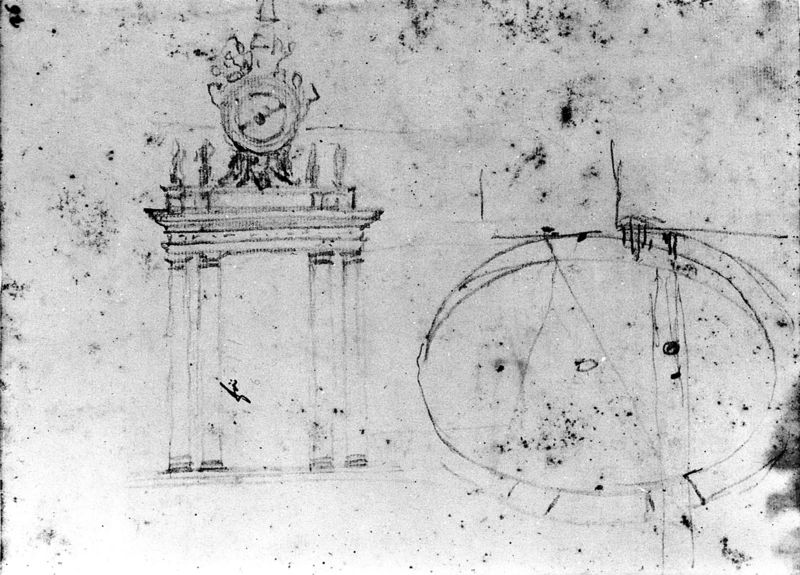
Titel: Uhr für das Portal und Skizze der Piazza mit Verbindung zur Scala Regia
Künstler: Giovanni Lorenzo Bernini
Institution: Vatikan, Biblioteca Apostolica Vaticana
Schlagwörter: kämpfer, weiß, grob, schwarz, skizze, säule, säulen, zeichnung, barock, kreis, rund, turm, skulptur, statue, papier, detail, uhr, tor, torbogen, linie, bleistift, entwurf, kapitell, flecken, portal, standuhr, zeiger, zifferblatt, uhrwerk, stockflecken, siegesbogen, 19. jahrhundert, 1600, 1700, schrankuhr, thorbogen